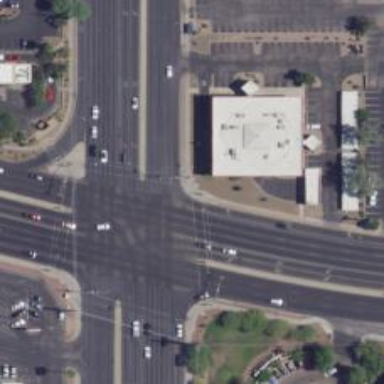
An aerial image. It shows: Marked road crossing.